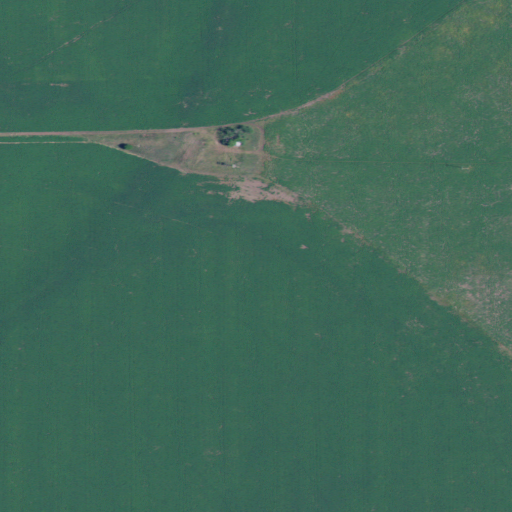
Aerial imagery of valley in Idaho named Purcell Trench containing cultivated crops and shrub